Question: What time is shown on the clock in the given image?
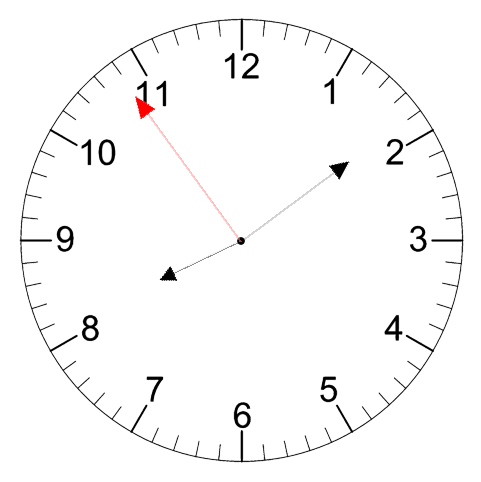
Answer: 08:08:54